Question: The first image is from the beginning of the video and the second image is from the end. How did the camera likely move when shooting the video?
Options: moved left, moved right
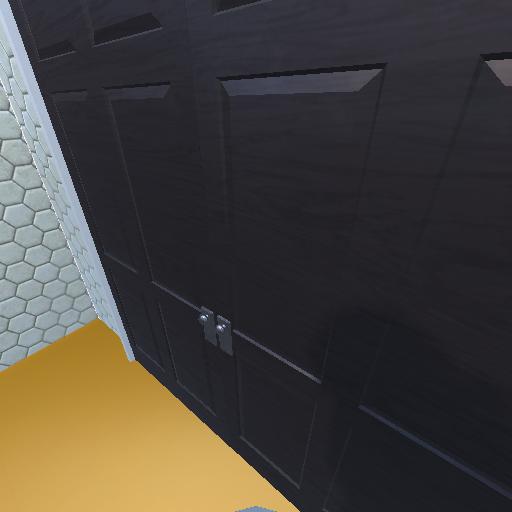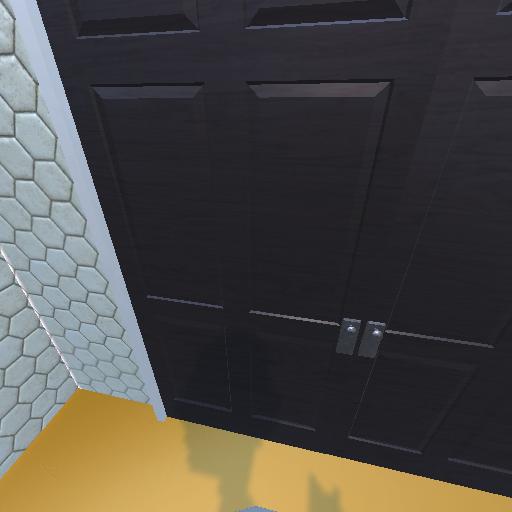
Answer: moved left